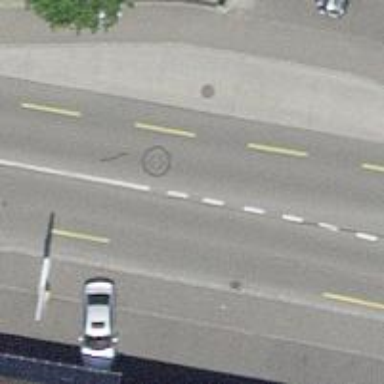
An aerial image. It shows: Bus stop with designated public transport stop position.